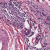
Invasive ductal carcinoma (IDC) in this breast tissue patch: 1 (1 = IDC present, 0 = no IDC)